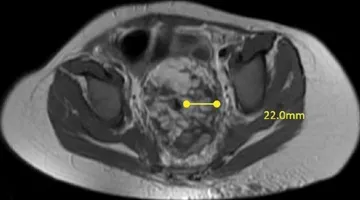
Axial imaging demonstrating the deep pelvic component of the venous malformation. The venous malformation is seen totally encasing the anorectum with marked thickening of their walls almost occluding their lumen. The upper row (
A
,
B
): magnetic resonance imaging study performed before referral to our vascular clinic.
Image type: radiology (mri)